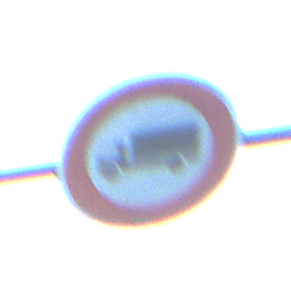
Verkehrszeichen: VerbotFuerKraftfahrzeugeUeberDreiKommaFuenfTonnen
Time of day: SunriseSunset
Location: Outdoor (Nature)
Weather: PartlyCloudy
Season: NotSpecified
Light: Natural